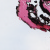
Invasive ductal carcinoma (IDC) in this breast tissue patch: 0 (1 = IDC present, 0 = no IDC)